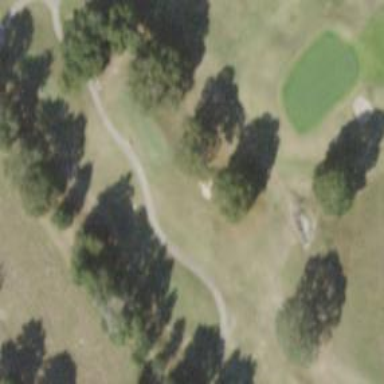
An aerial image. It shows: Path designated for golf carts.